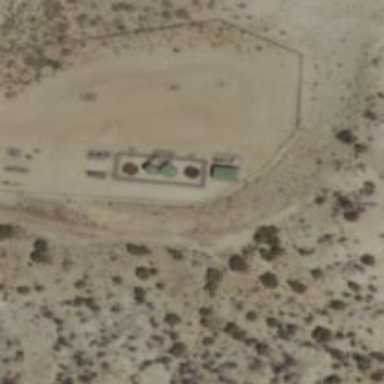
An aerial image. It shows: Storage tank that is man-made.